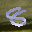
Label: 8